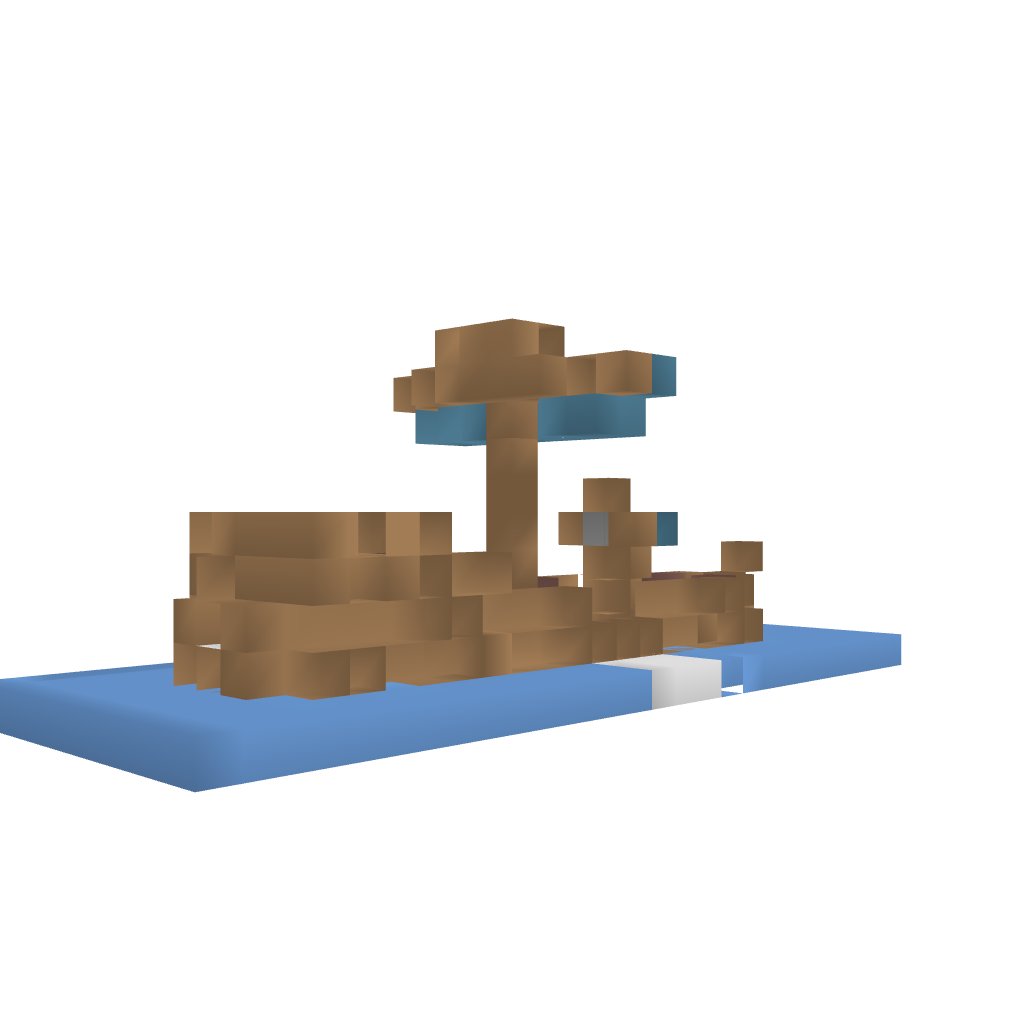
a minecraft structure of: Small Ship good quality